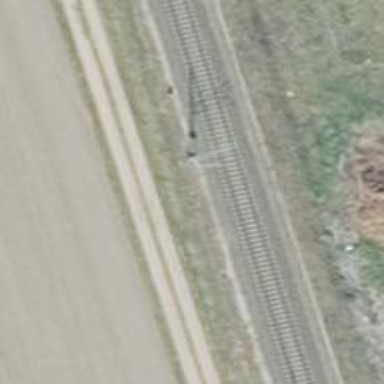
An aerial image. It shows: Milestone along the railway with catenary mast.